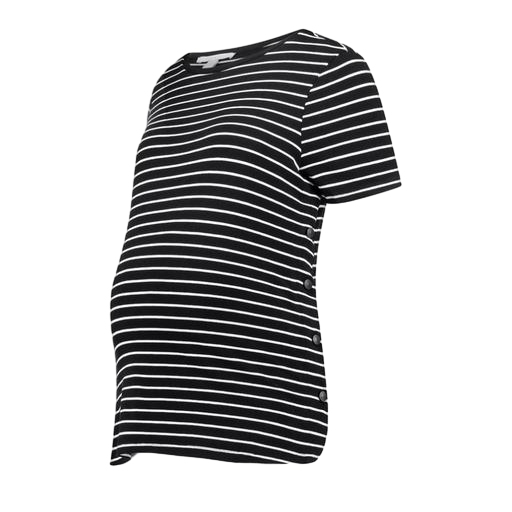
maternity/nursing tee, black striped t-shirt, black striped and short sleeves, white background